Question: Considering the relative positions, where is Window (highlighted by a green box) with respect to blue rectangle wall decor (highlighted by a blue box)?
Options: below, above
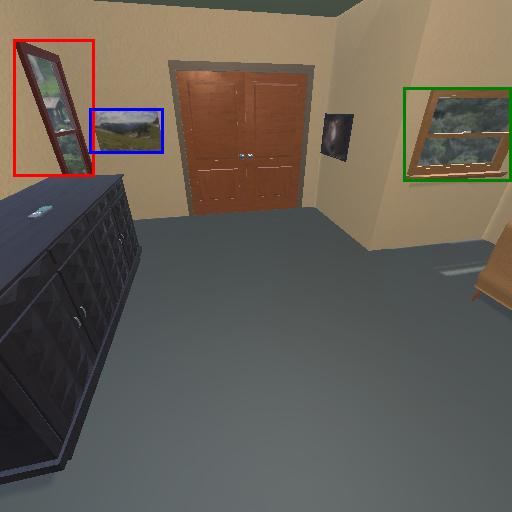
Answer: below